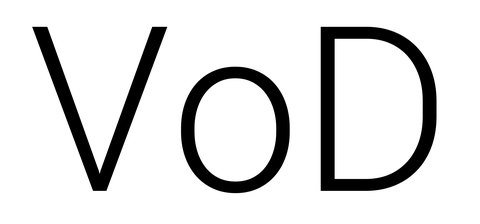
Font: Roboto_Light